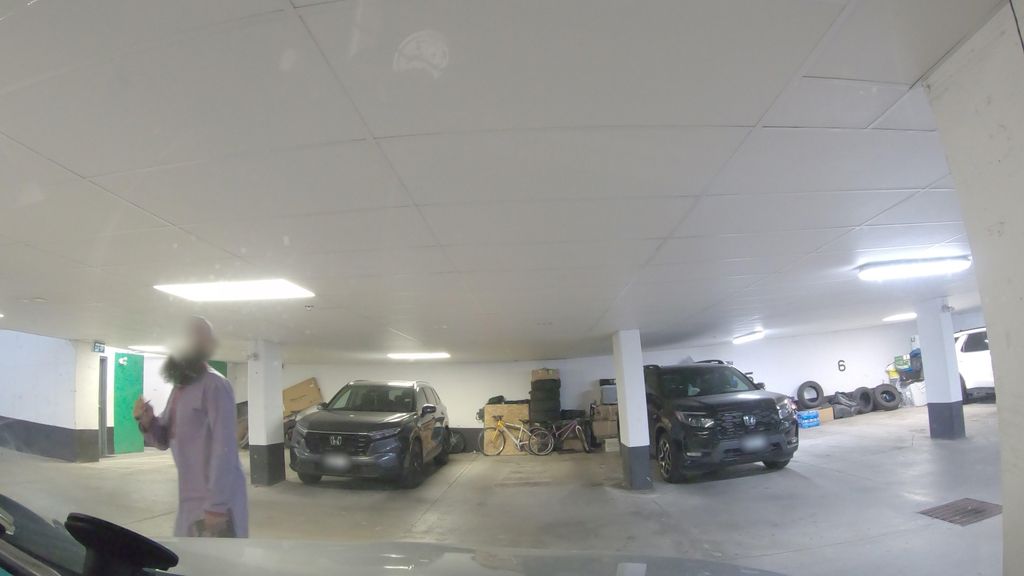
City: toronto